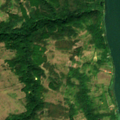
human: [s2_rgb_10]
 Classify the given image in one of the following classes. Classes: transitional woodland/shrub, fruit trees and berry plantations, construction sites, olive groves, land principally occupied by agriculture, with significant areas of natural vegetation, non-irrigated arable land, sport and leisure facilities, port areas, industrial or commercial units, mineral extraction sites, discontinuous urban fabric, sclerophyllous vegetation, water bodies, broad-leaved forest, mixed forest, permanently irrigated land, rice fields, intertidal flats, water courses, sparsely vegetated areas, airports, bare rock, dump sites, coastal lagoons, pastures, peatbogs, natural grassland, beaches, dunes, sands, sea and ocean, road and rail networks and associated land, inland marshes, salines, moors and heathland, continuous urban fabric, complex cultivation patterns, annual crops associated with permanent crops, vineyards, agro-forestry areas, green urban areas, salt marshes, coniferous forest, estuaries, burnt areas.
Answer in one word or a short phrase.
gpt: pastures, complex cultivation patterns, land principally occupied by agriculture, with significant areas of natural vegetation, broad-leaved forest, water courses